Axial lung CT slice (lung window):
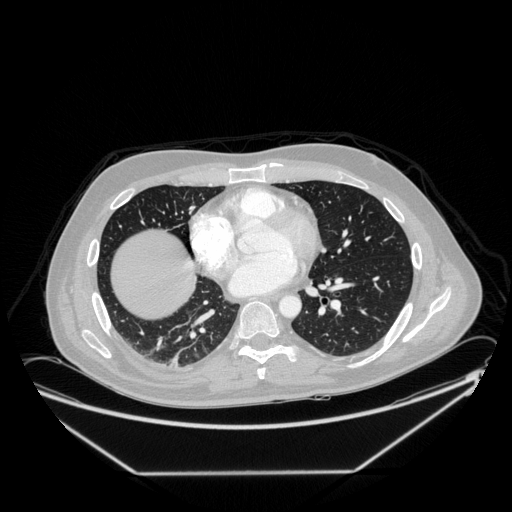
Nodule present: no